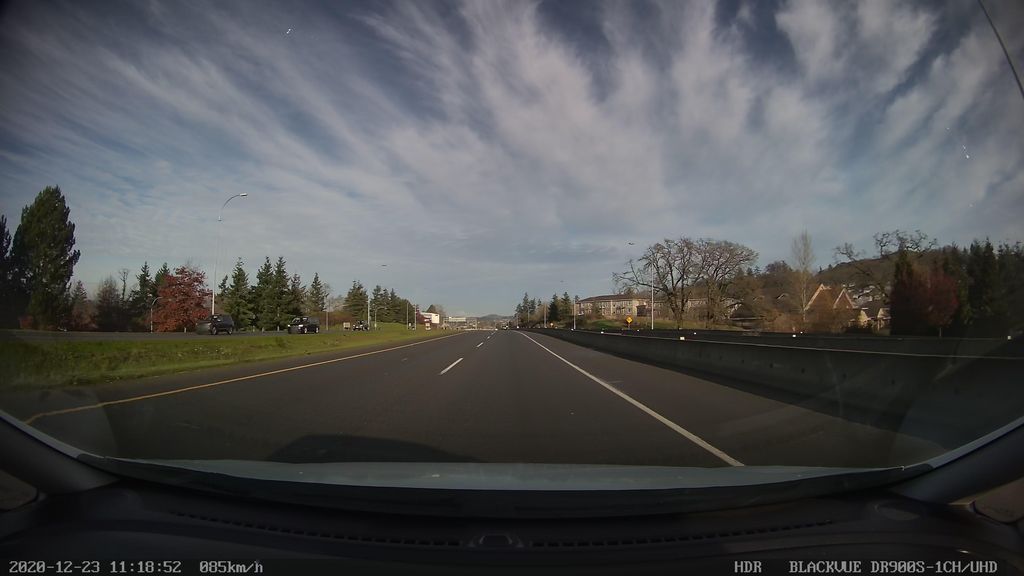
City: victoria